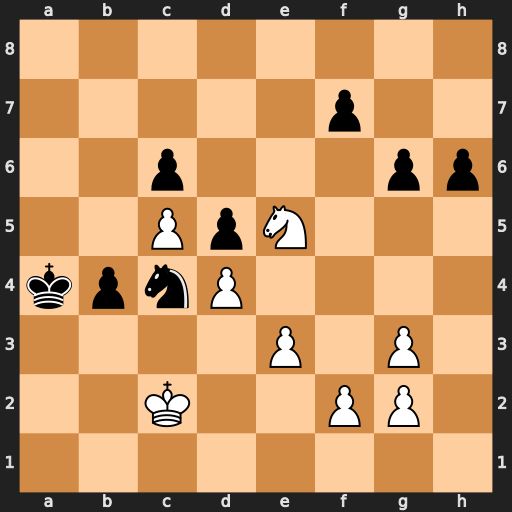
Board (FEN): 8/5p2/2p3pp/2PpN3/kpnP4/4P1P1/2K2PP1/8
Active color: w
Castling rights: -
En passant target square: -
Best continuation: Nxc4 dxc4 d5 Kb5 d6 Kxc5 d7